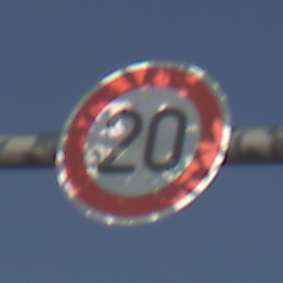
Verkehrszeichen: Geschwindigkeit20
Umgebung: Outdoor, Urban
Tageszeit: SunriseSunset
Wetter: Clear
Licht: Natural
Jahreszeit: NotSpecified
Kontrast: MediumContrast